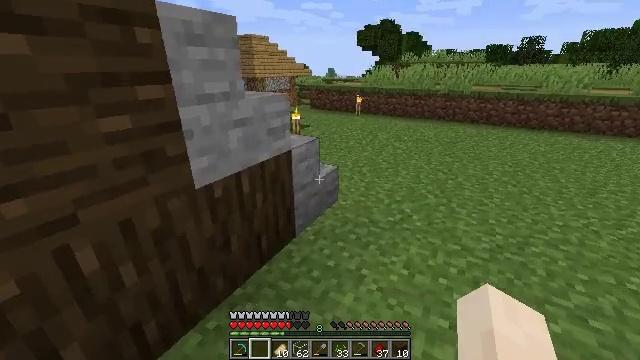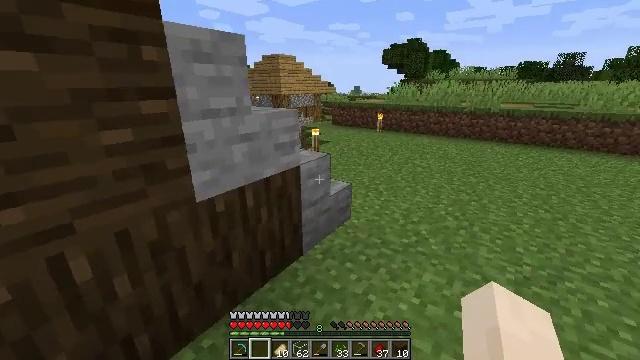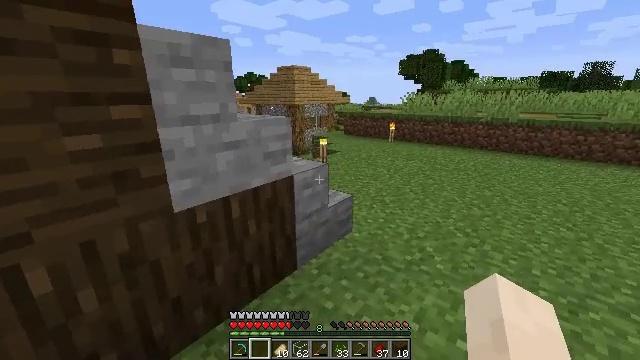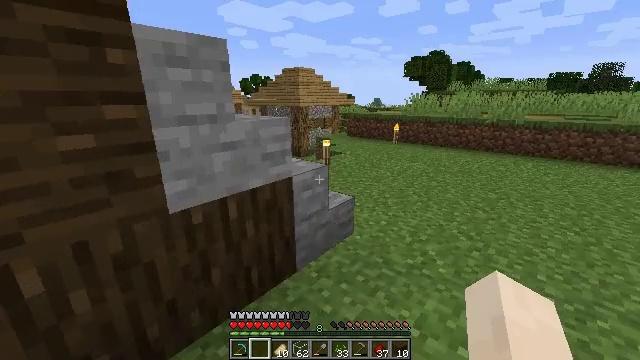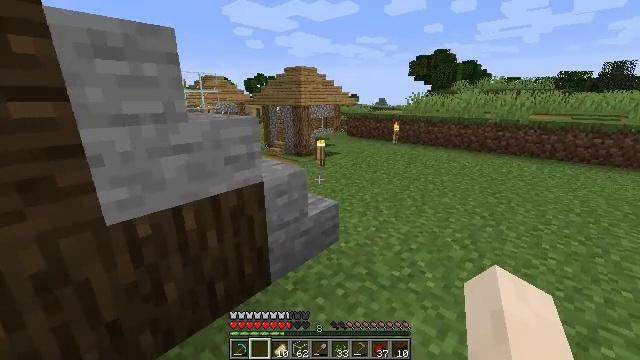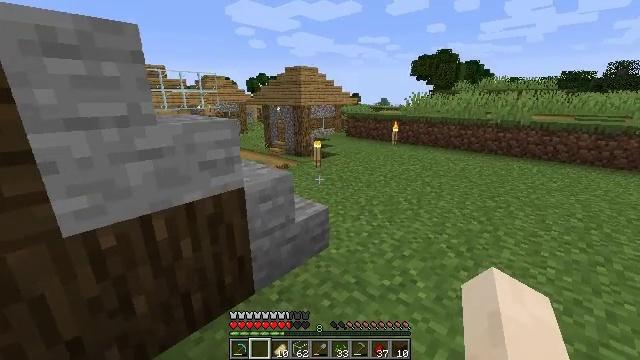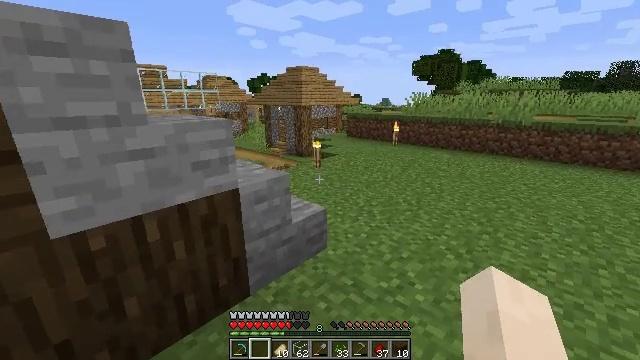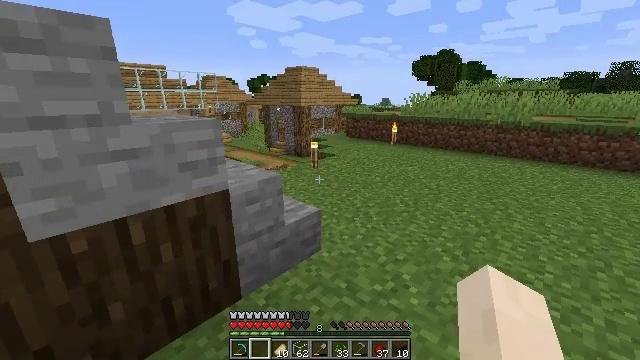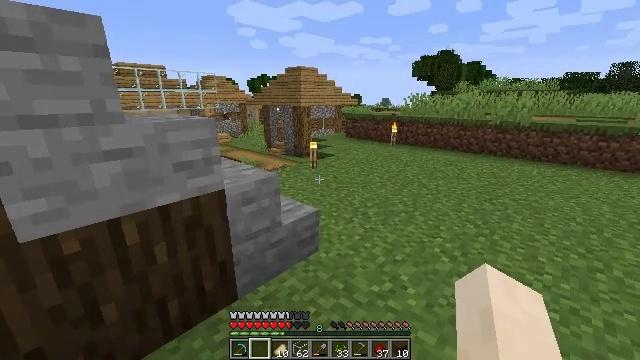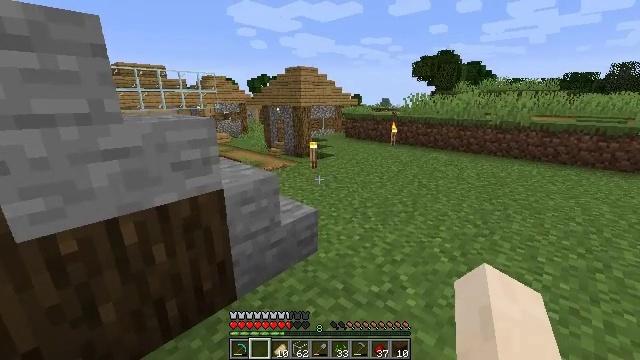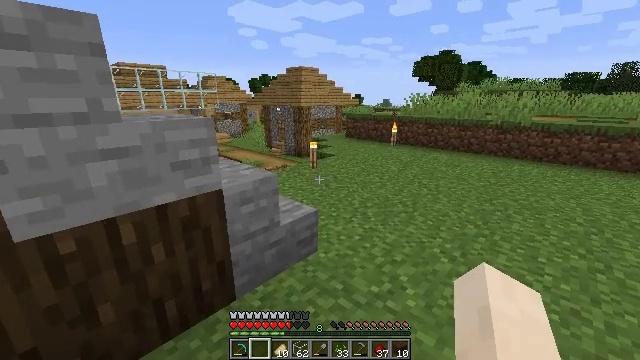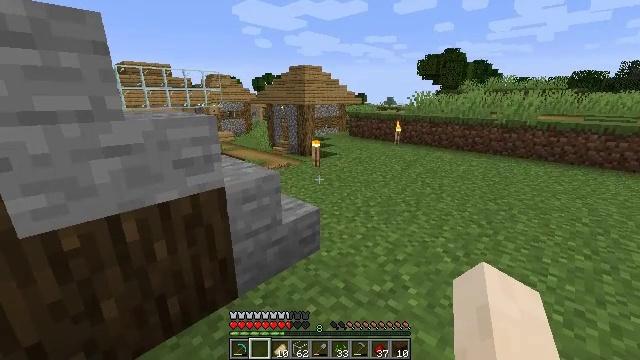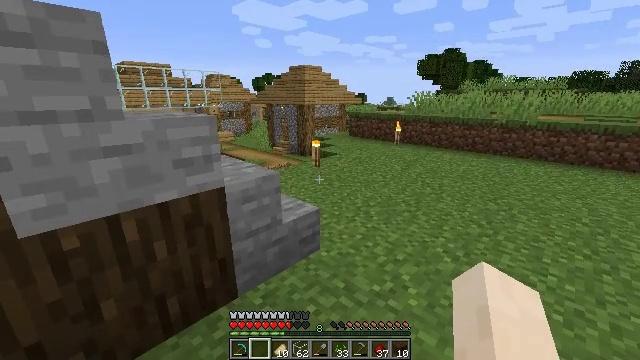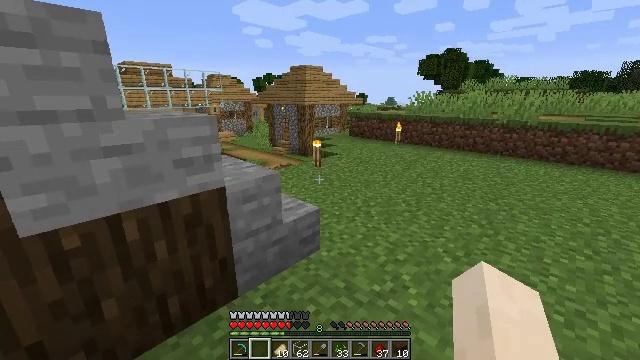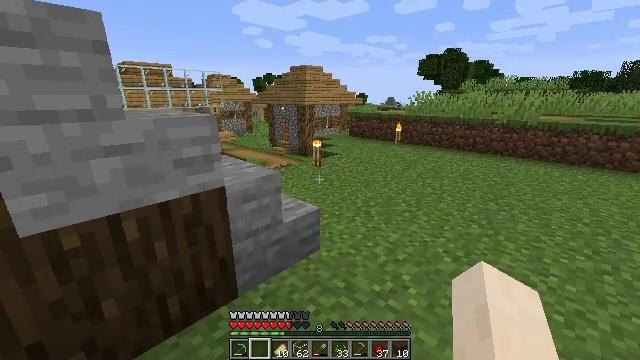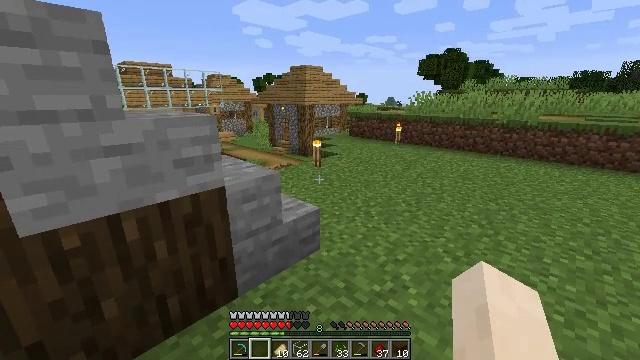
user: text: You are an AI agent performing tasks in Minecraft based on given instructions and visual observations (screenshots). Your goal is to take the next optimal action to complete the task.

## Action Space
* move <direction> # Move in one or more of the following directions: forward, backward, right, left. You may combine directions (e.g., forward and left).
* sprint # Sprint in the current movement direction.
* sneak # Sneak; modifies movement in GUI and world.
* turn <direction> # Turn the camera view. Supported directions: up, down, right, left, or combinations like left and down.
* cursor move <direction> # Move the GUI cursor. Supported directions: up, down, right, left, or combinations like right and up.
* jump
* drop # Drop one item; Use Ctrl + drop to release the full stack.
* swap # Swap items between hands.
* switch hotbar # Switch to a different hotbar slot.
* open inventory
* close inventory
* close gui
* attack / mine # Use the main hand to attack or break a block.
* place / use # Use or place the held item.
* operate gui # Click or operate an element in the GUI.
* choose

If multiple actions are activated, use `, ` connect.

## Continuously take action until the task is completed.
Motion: motion action
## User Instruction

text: Harvest stone stairs from a structure.
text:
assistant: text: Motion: move forward and move right, turn left and up
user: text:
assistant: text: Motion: move forward and move right, turn left and up
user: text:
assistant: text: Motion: move forward and move right, turn left
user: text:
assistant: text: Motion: move forward and move right, turn left
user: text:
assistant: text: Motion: no_op
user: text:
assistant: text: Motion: no_op
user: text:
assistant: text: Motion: no_op
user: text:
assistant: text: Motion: no_op
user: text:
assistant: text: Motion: no_op
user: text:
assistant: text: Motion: no_op
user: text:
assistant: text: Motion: no_op
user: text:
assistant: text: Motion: no_op
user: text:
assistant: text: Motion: no_op
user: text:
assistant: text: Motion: no_op
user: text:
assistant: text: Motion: no_op
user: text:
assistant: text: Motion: no_op
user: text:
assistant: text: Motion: no_op
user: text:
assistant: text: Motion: no_op
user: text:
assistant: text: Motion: no_op
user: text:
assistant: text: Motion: no_op
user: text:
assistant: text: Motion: no_op
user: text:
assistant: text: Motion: no_op
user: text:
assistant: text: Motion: no_op
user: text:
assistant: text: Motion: no_op
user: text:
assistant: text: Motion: no_op
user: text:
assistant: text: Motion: no_op
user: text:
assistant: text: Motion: no_op
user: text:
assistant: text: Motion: no_op
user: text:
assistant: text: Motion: no_op
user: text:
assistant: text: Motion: no_op